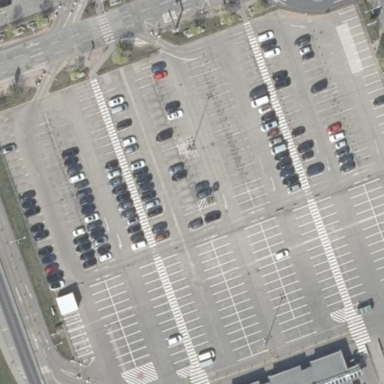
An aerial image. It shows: Parking area with surface.